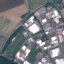
Land use / land cover class: Industrial